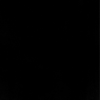
Label: dusty